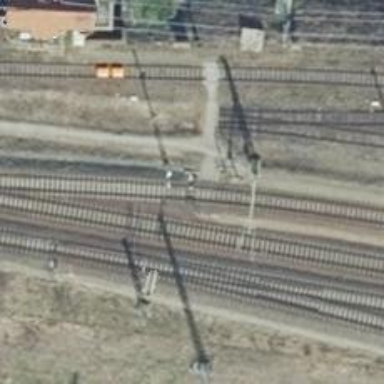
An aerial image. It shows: Wedge is used for the railway derail.